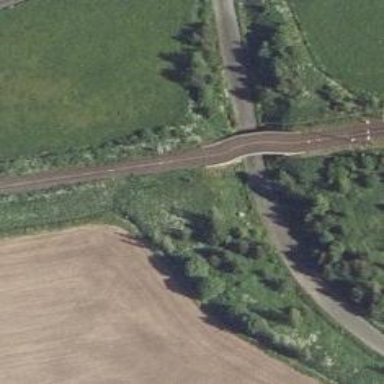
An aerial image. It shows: Bridge with railway tracks. The electrified line has continuous contact line.